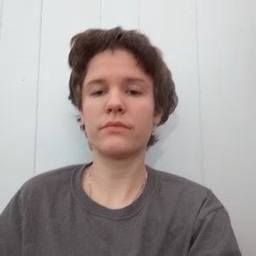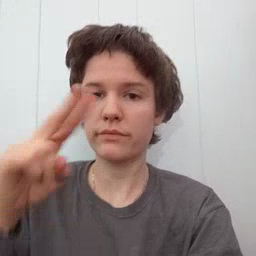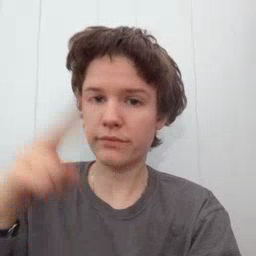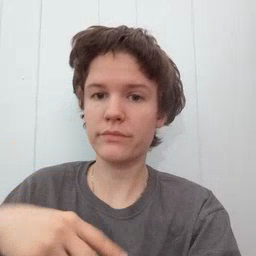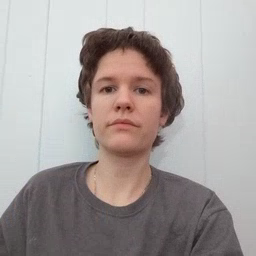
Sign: read